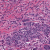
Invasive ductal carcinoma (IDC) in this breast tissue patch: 1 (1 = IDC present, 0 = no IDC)